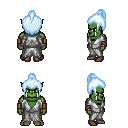
a pixel art fantasy rpg character, male body template, orc, green skin, white robe, teal pants, white cyan short topknot hairstyle, leather bracers, brown shoes, four views (front, back, left, right), 2x2 character sprite sheet, small pixel art, hard edges, no anti-aliasing